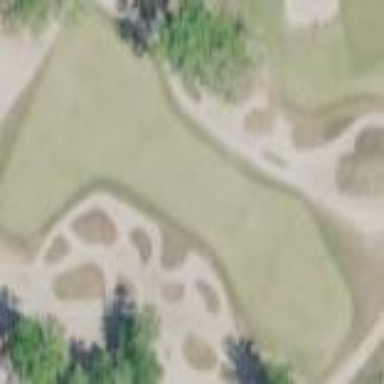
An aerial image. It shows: Grassy area designated as golf fairway.